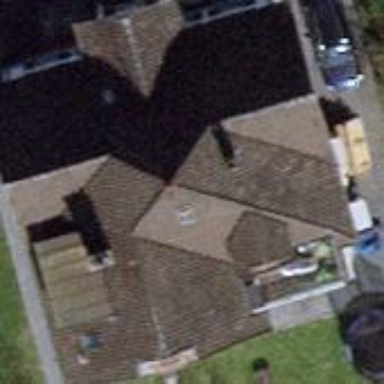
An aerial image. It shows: House with gambrel roof.